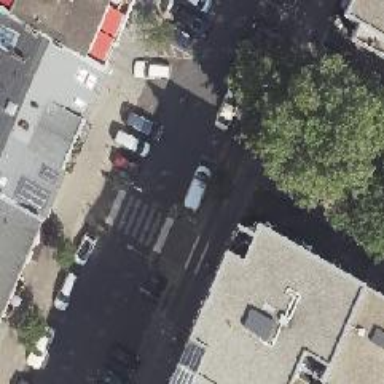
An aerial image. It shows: Parking lane for vehicles.